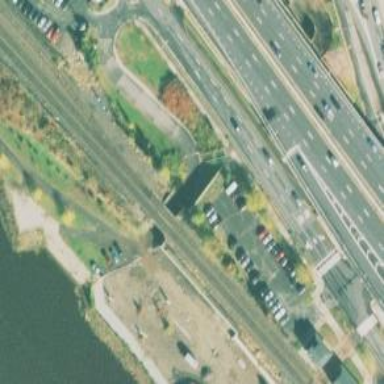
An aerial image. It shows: Railway bridge.